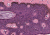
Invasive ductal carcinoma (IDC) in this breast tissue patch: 0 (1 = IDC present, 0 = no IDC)